Aerial crown-view tile of a tropical tree (Barro Colorado Island, Panama), acquired 20240611:
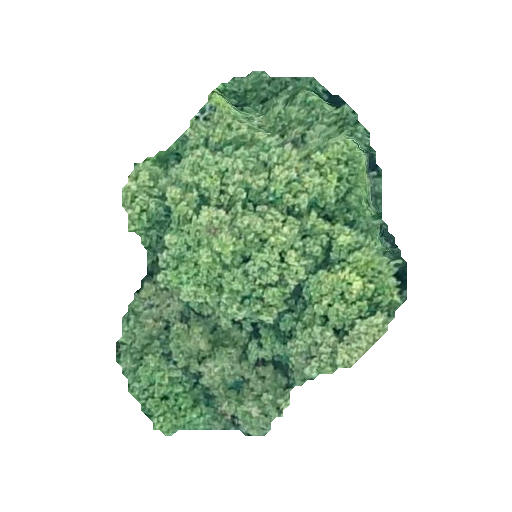
Species: Prioria copaifera
GBIF accepted scientific name: Prioria copaifera
Crown area: 118.845 m²